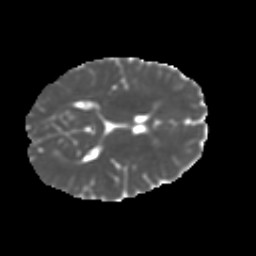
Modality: MD
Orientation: axial
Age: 13
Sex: male
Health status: ill
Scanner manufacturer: ge
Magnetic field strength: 3 T
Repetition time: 6.752 s
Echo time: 0.079 s